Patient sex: F
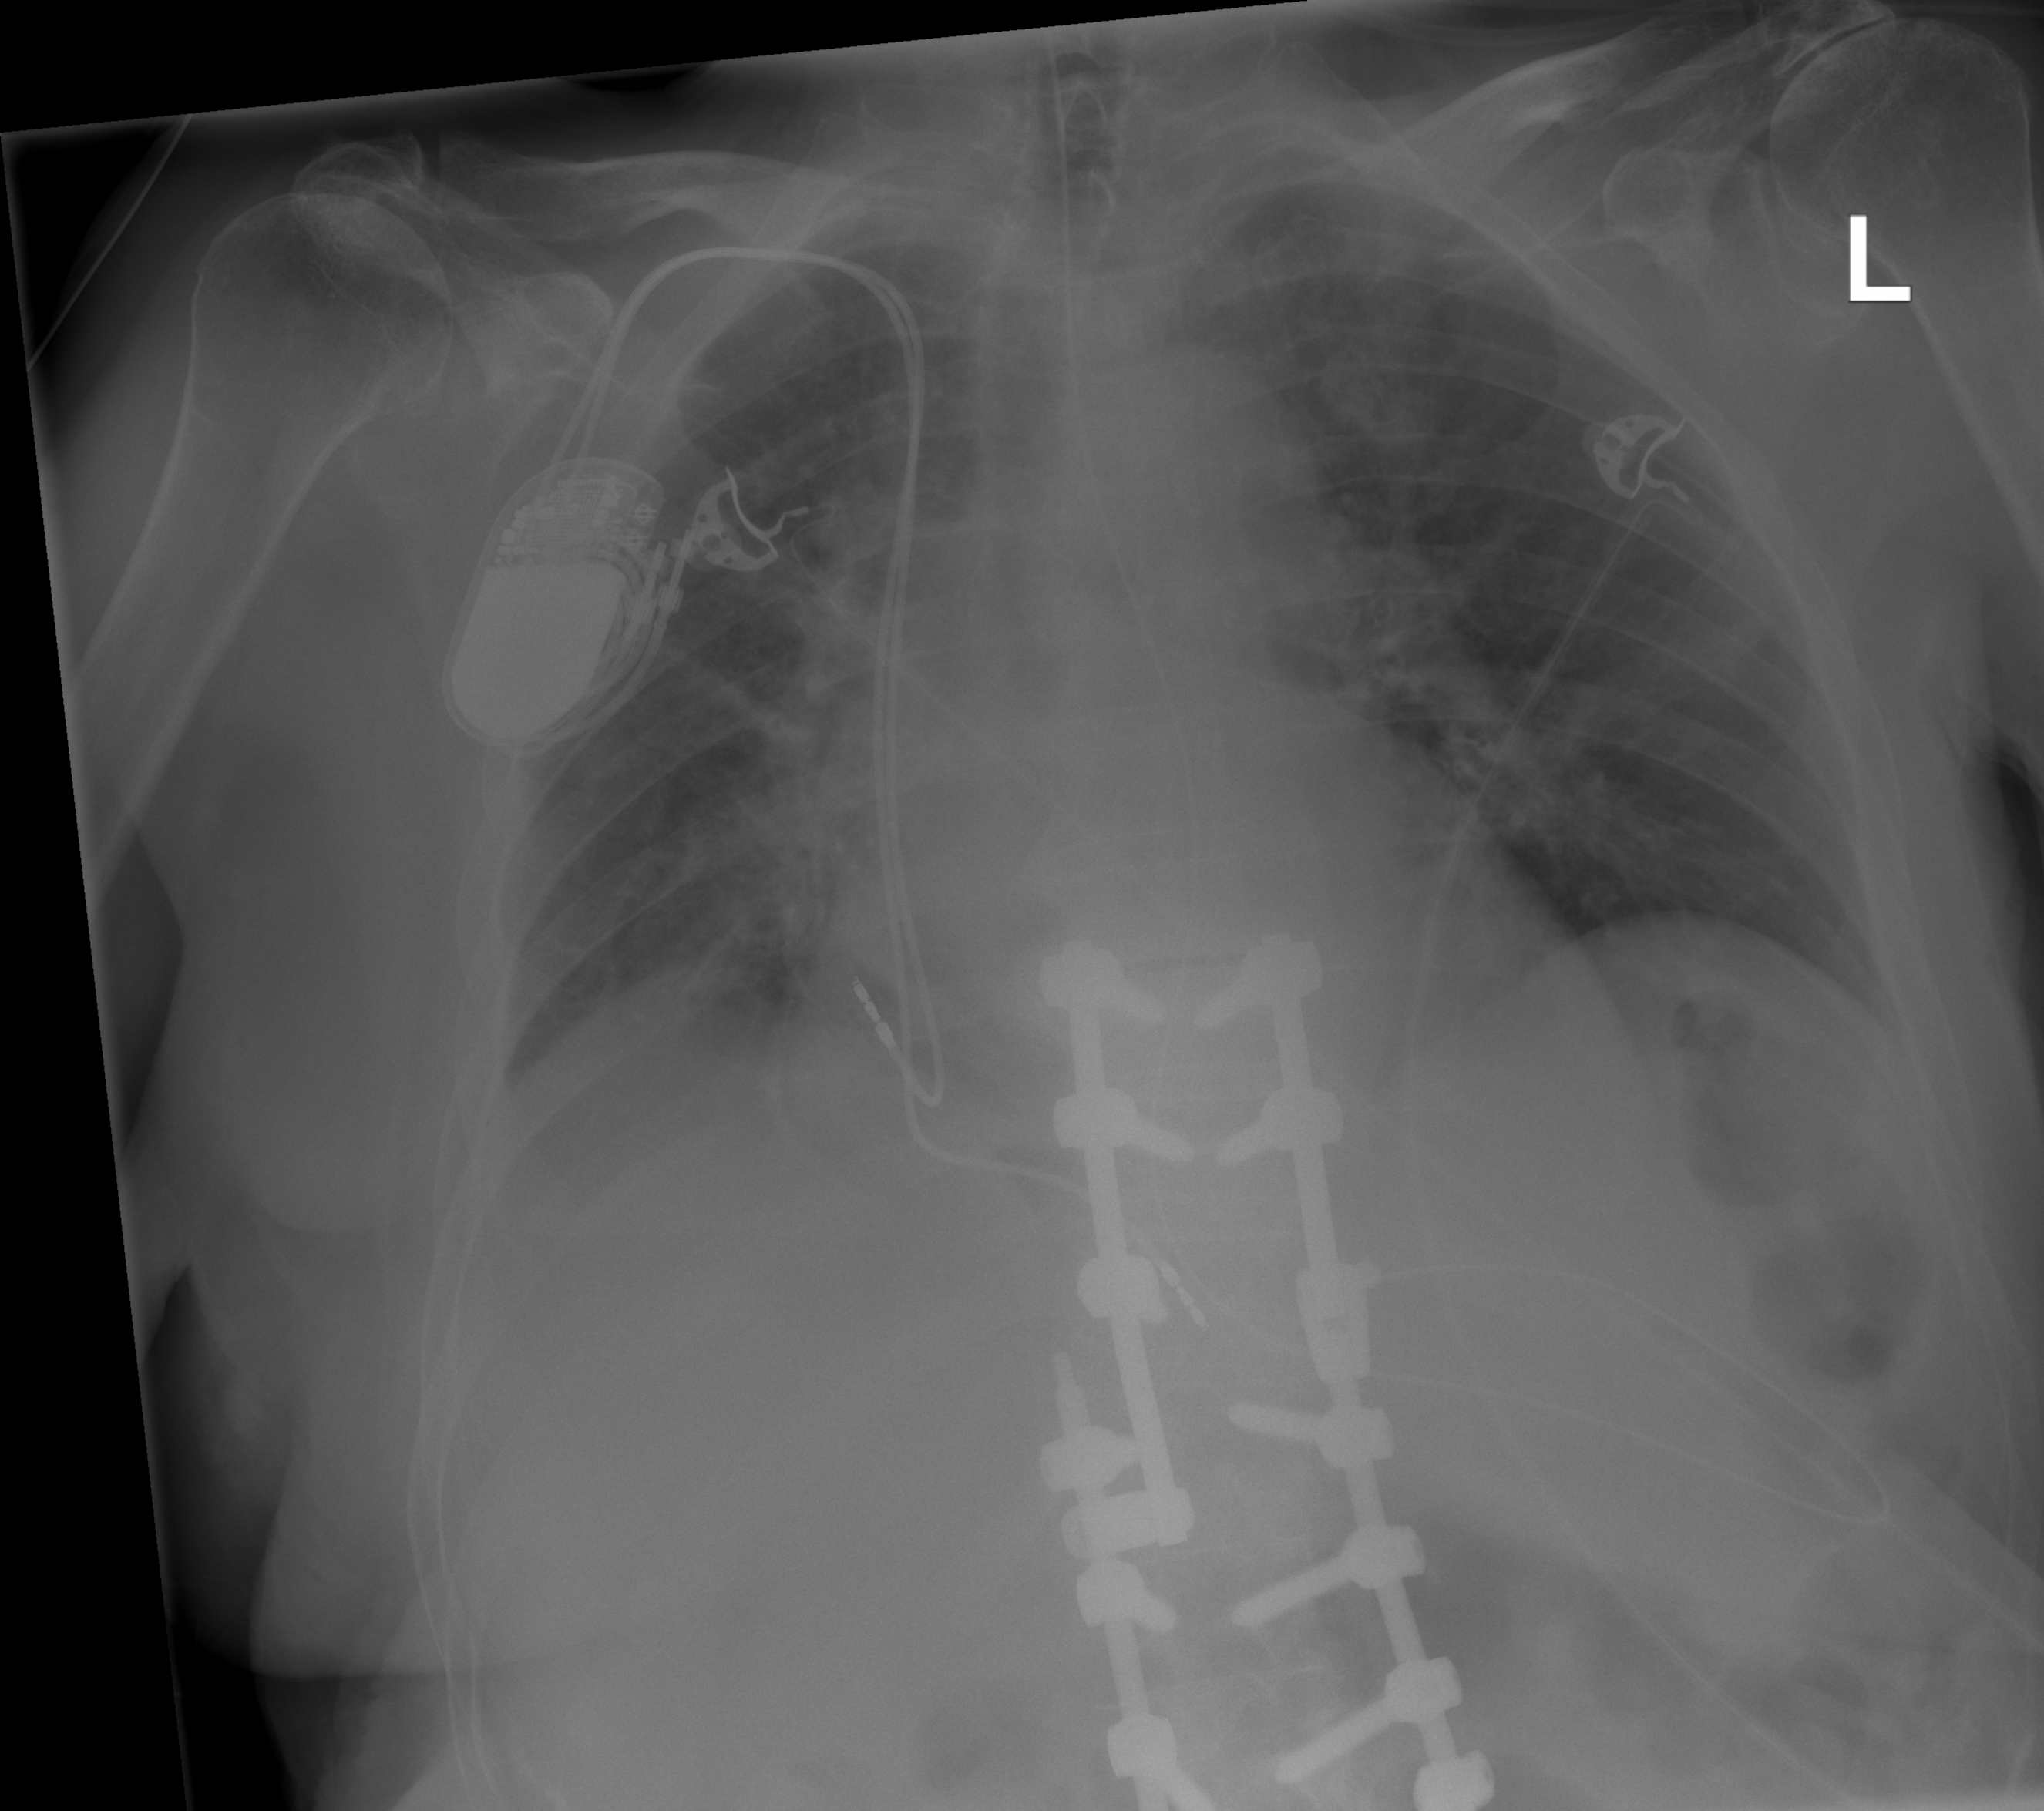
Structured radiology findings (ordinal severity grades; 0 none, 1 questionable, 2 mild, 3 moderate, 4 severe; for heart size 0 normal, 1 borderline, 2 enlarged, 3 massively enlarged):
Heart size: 0
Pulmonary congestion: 0
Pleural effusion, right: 0
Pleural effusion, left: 0
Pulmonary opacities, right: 2
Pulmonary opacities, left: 0
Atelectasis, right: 0
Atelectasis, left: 0